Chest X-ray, AP view. Patient: 72 years old, sex M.
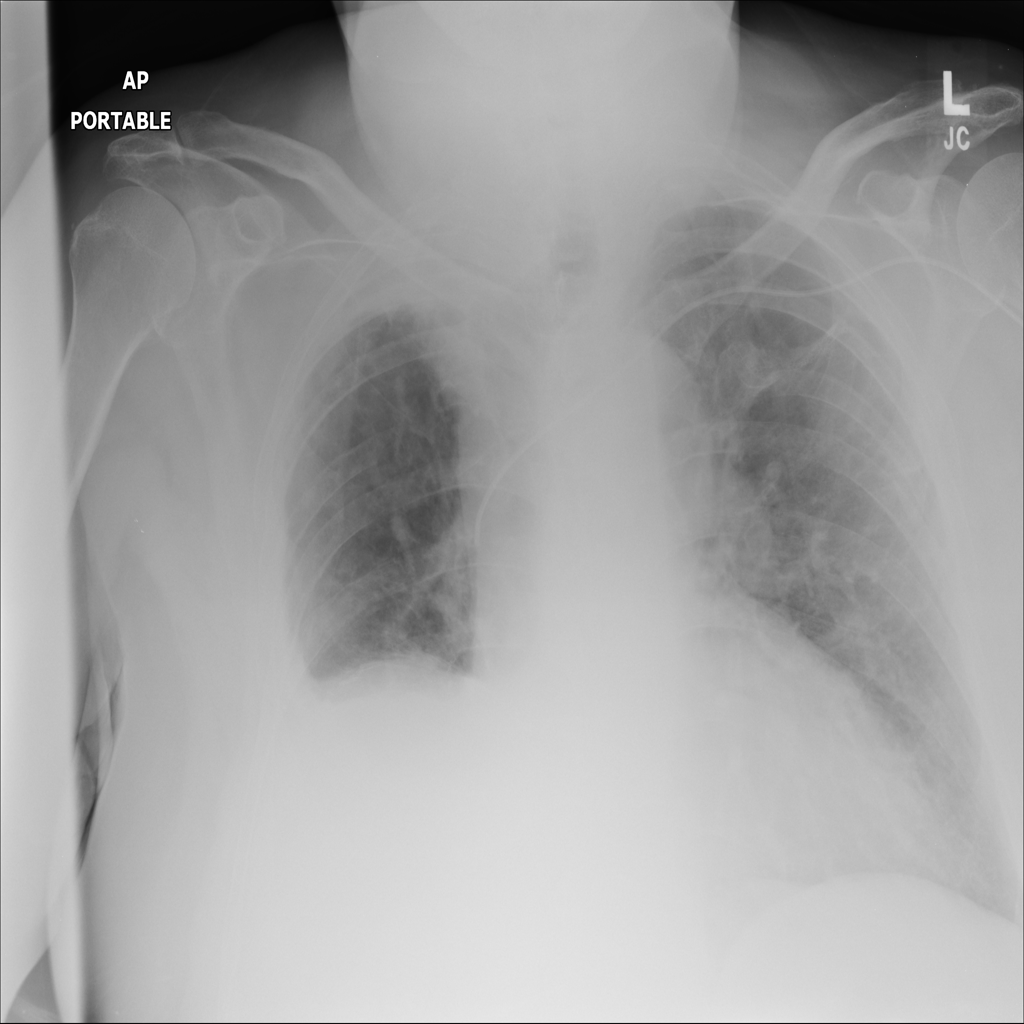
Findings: Atelectasis, Effusion